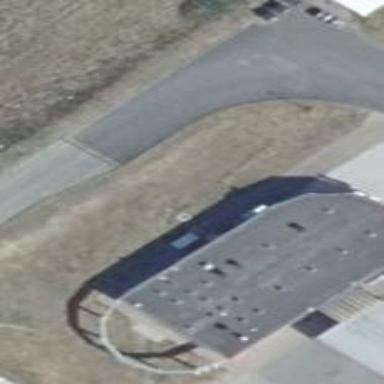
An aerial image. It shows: Building that serves as fuel station.